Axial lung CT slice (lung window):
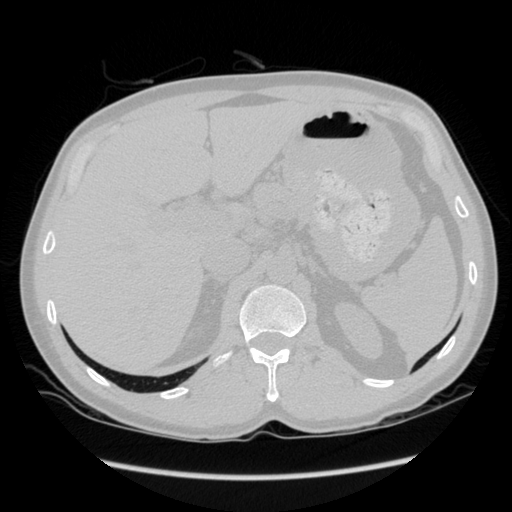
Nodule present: no